The image is a 2-D grayscale rendering of a rotating-machine vibration signal (signal-to-image). What is the most likely rotor condition (normal, misalignment, unbalance, looseness)?
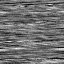
Answer: looseness